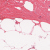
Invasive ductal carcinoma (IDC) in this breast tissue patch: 0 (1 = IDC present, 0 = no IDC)